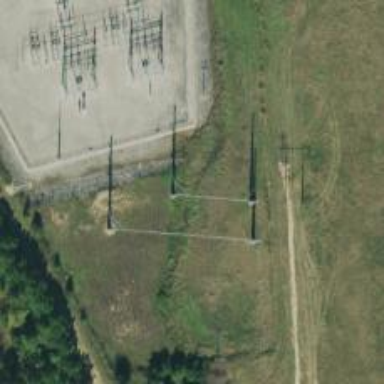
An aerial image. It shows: Power pole.